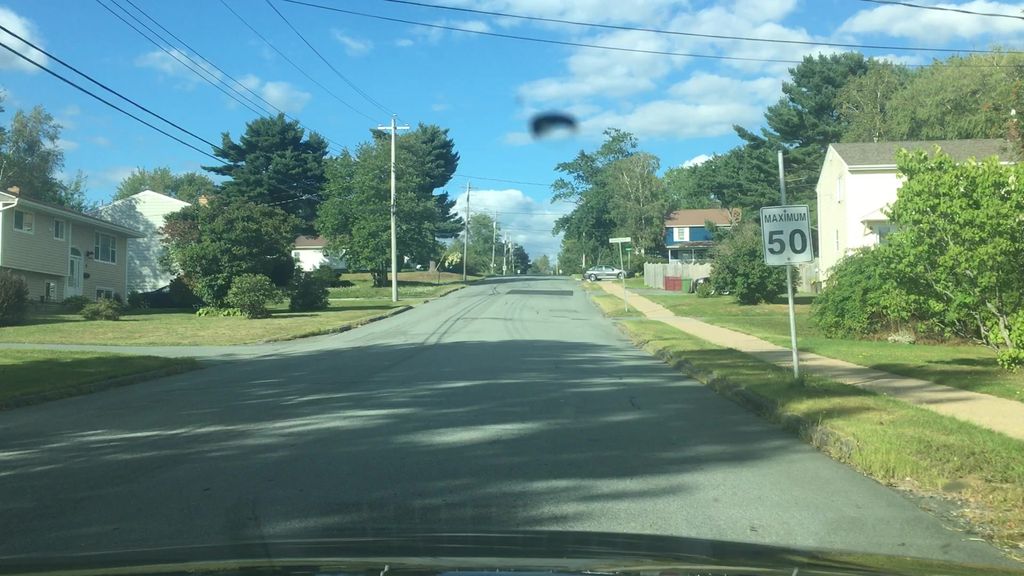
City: halifax